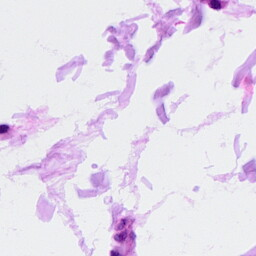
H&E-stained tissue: Ovarian